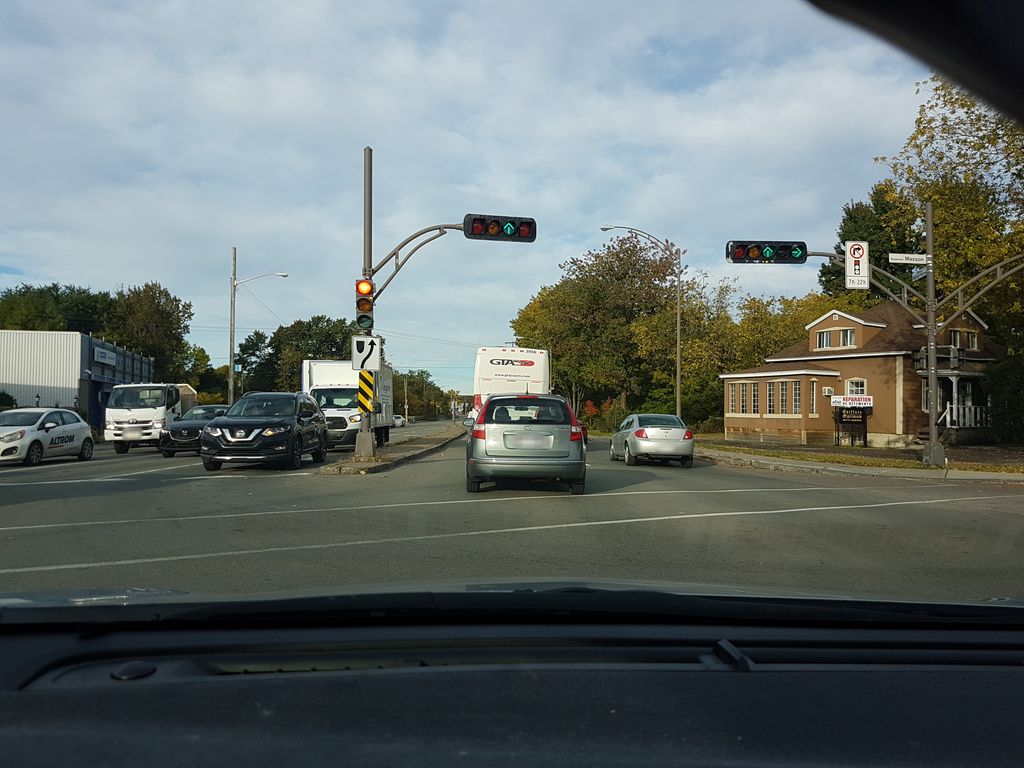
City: quebec_city